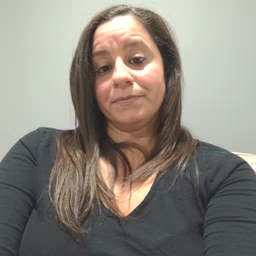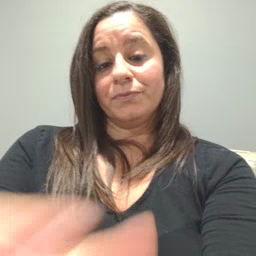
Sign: white